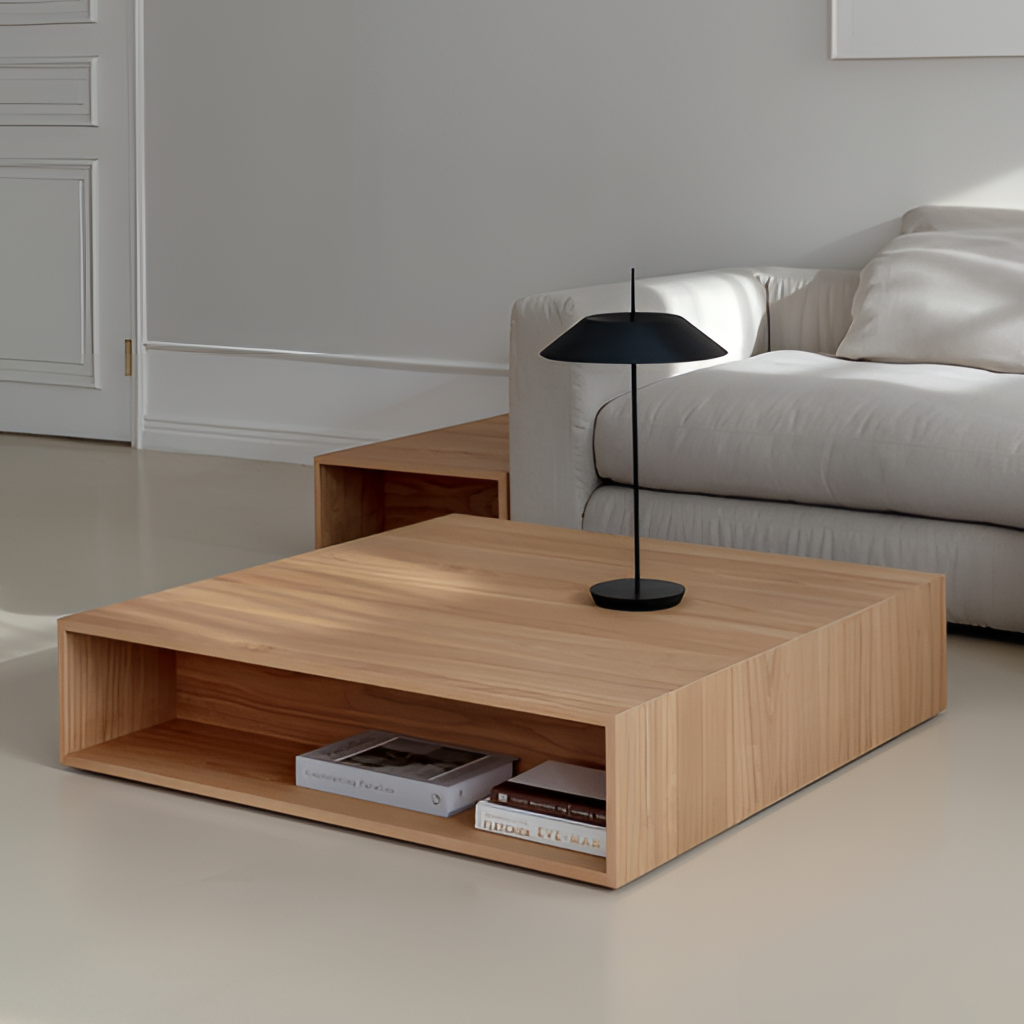
light wood wood coffee table, living room, paint wallpaper, with solid pattern, minimalist, tile flooring, with smooth pattern